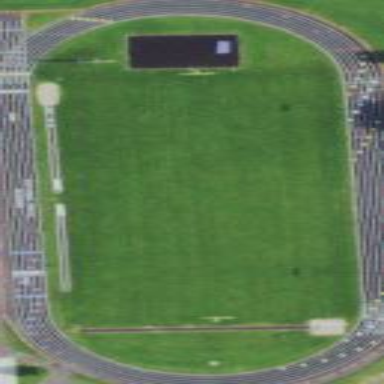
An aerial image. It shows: Athletics track located on leisure land.